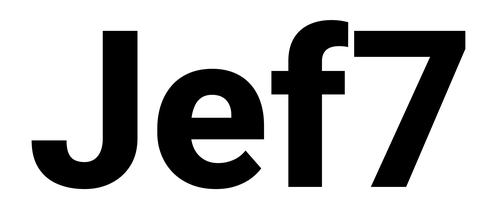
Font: Roboto_ExtraBold